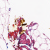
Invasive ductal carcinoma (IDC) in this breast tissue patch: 0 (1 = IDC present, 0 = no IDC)